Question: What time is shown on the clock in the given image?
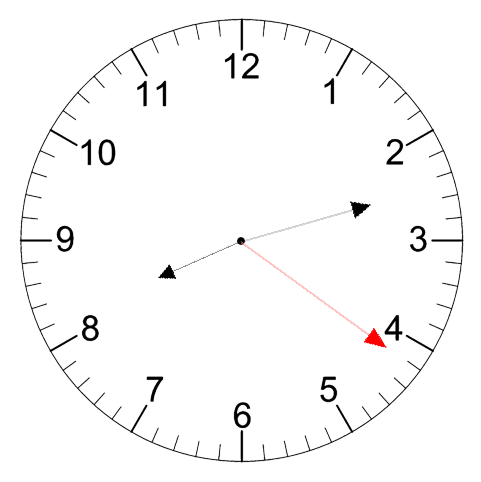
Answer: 08:12:21